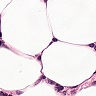
Metastatic tissue present: no